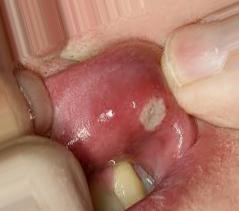
Condition: Mouth Ulcer